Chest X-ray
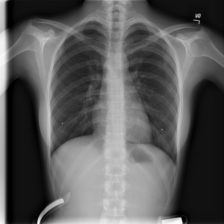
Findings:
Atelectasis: negative
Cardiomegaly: negative
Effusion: negative
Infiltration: negative
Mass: negative
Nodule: negative
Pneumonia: negative
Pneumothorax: negative
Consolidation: negative
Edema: negative
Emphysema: negative
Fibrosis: negative
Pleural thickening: negative
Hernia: negative